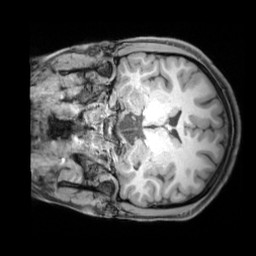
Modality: T1w
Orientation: coronal
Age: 23
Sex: female
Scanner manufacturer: siemens
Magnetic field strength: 3 T
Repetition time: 1.97 s
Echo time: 0.00206 s